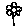
Label: flower